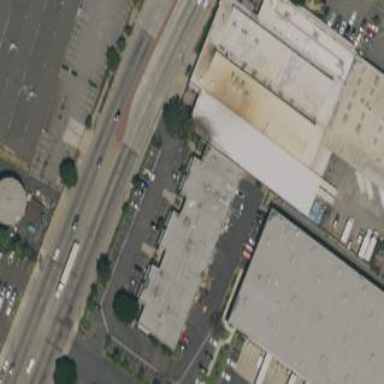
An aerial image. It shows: Industrial building.